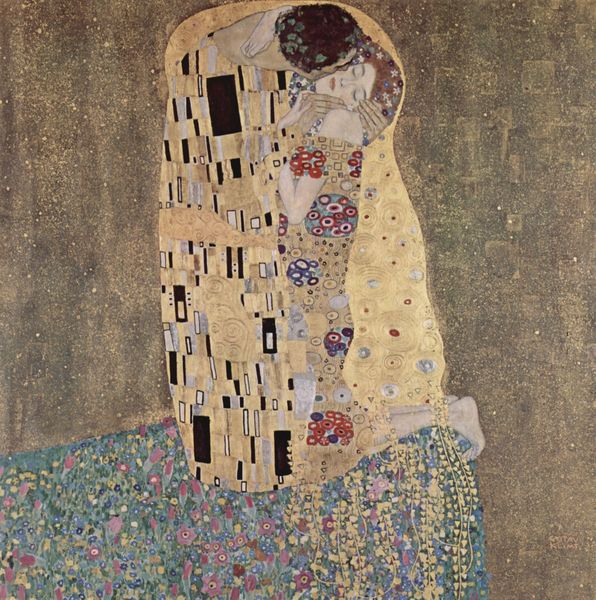
Titel: Der Kuß
Künstler: Gustav Klimt
Standort: Wien
Institution: Österreichische Galerie im Belvedere
Schlagwörter: blau, blätter, fuß, gemälde, hand, kopf, mann, umhang, weiß, gelb, grün, menschen, ocker, blumen, braun, bunt, frau, grau, haar, hintergrund, hut, kleid, köpfe, schwarz, türkis, blüten, dame, rot, wiese, expressionismus, malerei, muster, ornament, symbolismus, teppich, arme, gesicht, haarschmuck, hände, felder, gold, haare, mantel, stoff, stoffe, decke, paar, perlen, rosa, oval, ranken, bein, füße, kuss, küssen, liebe, umarmung, man, zwei, pointilismus, farben, fläche, farbe, formen, nacken, jugendstil, verzierung, stofflich, wange, klimt, blumenwiese, abstraktion, rechtecke, punkte, umarmen, rechteck, ketten, knien, kreise, mosaik, kranz, österreich, ornamental, flecken, quadrate, liebespaar, ehepaar, efeu, verschlungen, knieend, blumenkranz, hitnergrund, wien, golden, gustav, vierecke, sezession, secession, wiener secession, neigen, der, vereinigung, blätte, zärtlich, bekränzt, kringel, fraben, mosail, gustav klimt, bekannt, der kuss, fleckcen, liebepaar, psychedelisch, millefleurs, millifleur